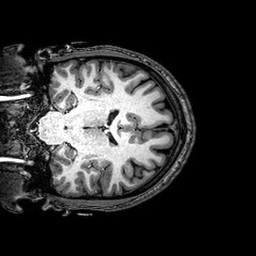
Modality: T1w
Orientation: coronal
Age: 22
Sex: male